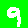
Digit: 9